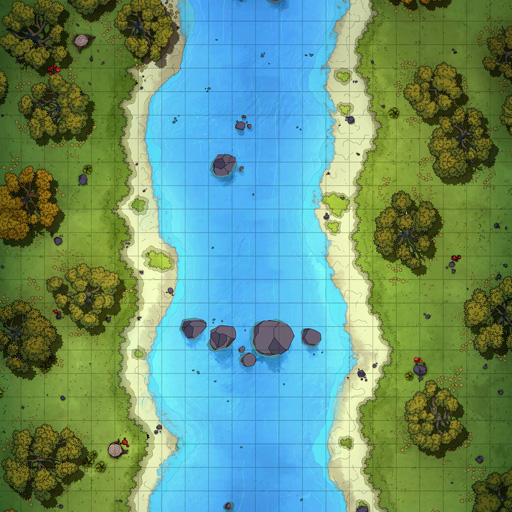
A D&D Grid Map center big river beach east trees west tress (Forest River Map)